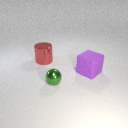
large purple rubber cube in front of large red metal cylinder